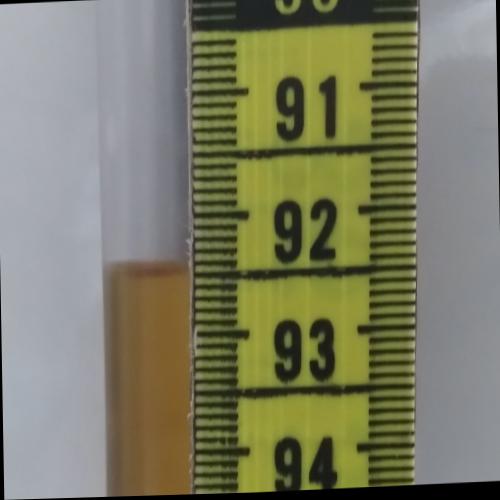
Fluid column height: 92.5 cm